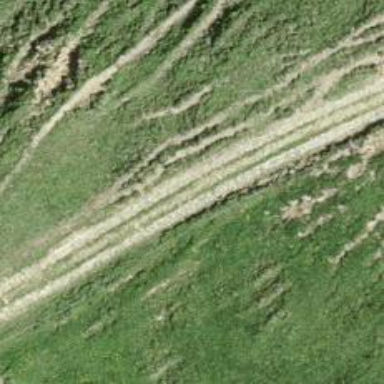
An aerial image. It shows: Dirt track road.